Question: I'm creating a 'Windows Runtime App' and it seems I don't have any access to the 'MessageBox' class. The documentation states it's in the 'System.Windows' namespace, so I added it and I still don't have access to the 'MessageBox' class.

'''
using System.Windows;
public sealed partial class BillPage : Page
{
private Edge myEdge;
public BillPage()
{
this.InitializeComponent();
MessageBox.Show("Test", "Test");
}
}
'''
Any idea what's up? Am I just an idiot or what?
Documentation: <URL>
Full Code:
'''
using EdgeApp.Common;
using System;
using System.Collections.Generic;
using System.IO;
using System.Linq;
using System.Runtime.InteropServices.WindowsRuntime;
using Windows.Foundation;
using Windows.Foundation.Collections;
using Windows.Graphics.Display;
using Windows.UI.ViewManagement;
using Windows.UI.Xaml;
using Windows.UI.Xaml.Controls;
using Windows.UI.Xaml.Controls.Primitives;
using Windows.UI.Xaml.Data;
using Windows.UI.Xaml.Input;
using Windows.UI.Xaml.Media;
using Windows.UI.Xaml.Navigation;
using System.Windows;
// The Basic Page item template is documented at http://go.microsoft.com/fwlink/?LinkID=390556
namespace EdgeApp
{
public sealed partial class BillPage : Page
{
private NavigationHelper navigationHelper;
private ObservableDictionary defaultViewModel = new ObservableDictionary();
private Edge myEdge;
public BillPage()
{
this.InitializeComponent();
myEdge = new Edge();
this.navigationHelper = new NavigationHelper(this);
this.navigationHelper.LoadState += this.NavigationHelper_LoadState;
this.navigationHelper.SaveState += this.NavigationHelper_SaveState;
}
public NavigationHelper NavigationHelper
{
get { return this.navigationHelper; }
}
public ObservableDictionary DefaultViewModel
{
get { return this.defaultViewModel; }
}
private void NavigationHelper_LoadState(object sender, LoadStateEventArgs e)
{
}
private void NavigationHelper_SaveState(object sender, SaveStateEventArgs e)
{
}
#region NavigationHelper registration
protected override void OnNavigatedTo(NavigationEventArgs e)
{
this.navigationHelper.OnNavigatedTo(e);
}
protected override void OnNavigatedFrom(NavigationEventArgs e)
{
this.navigationHelper.OnNavigatedFrom(e);
}
#endregion
private void MessageBoxTest(object sender, RoutedEventArgs e)
{
MessageBox.Show("text");
}
}
}
'''
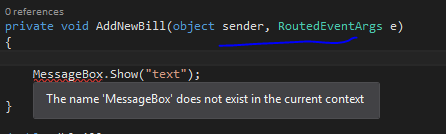
Answer: In Windows Runtime App, MessageBox can be shown by this code:
'''
new MessageDialog("Your Message Content").ShowAsync();
'''